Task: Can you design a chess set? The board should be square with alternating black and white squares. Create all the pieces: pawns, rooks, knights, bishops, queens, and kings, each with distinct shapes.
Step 2147:
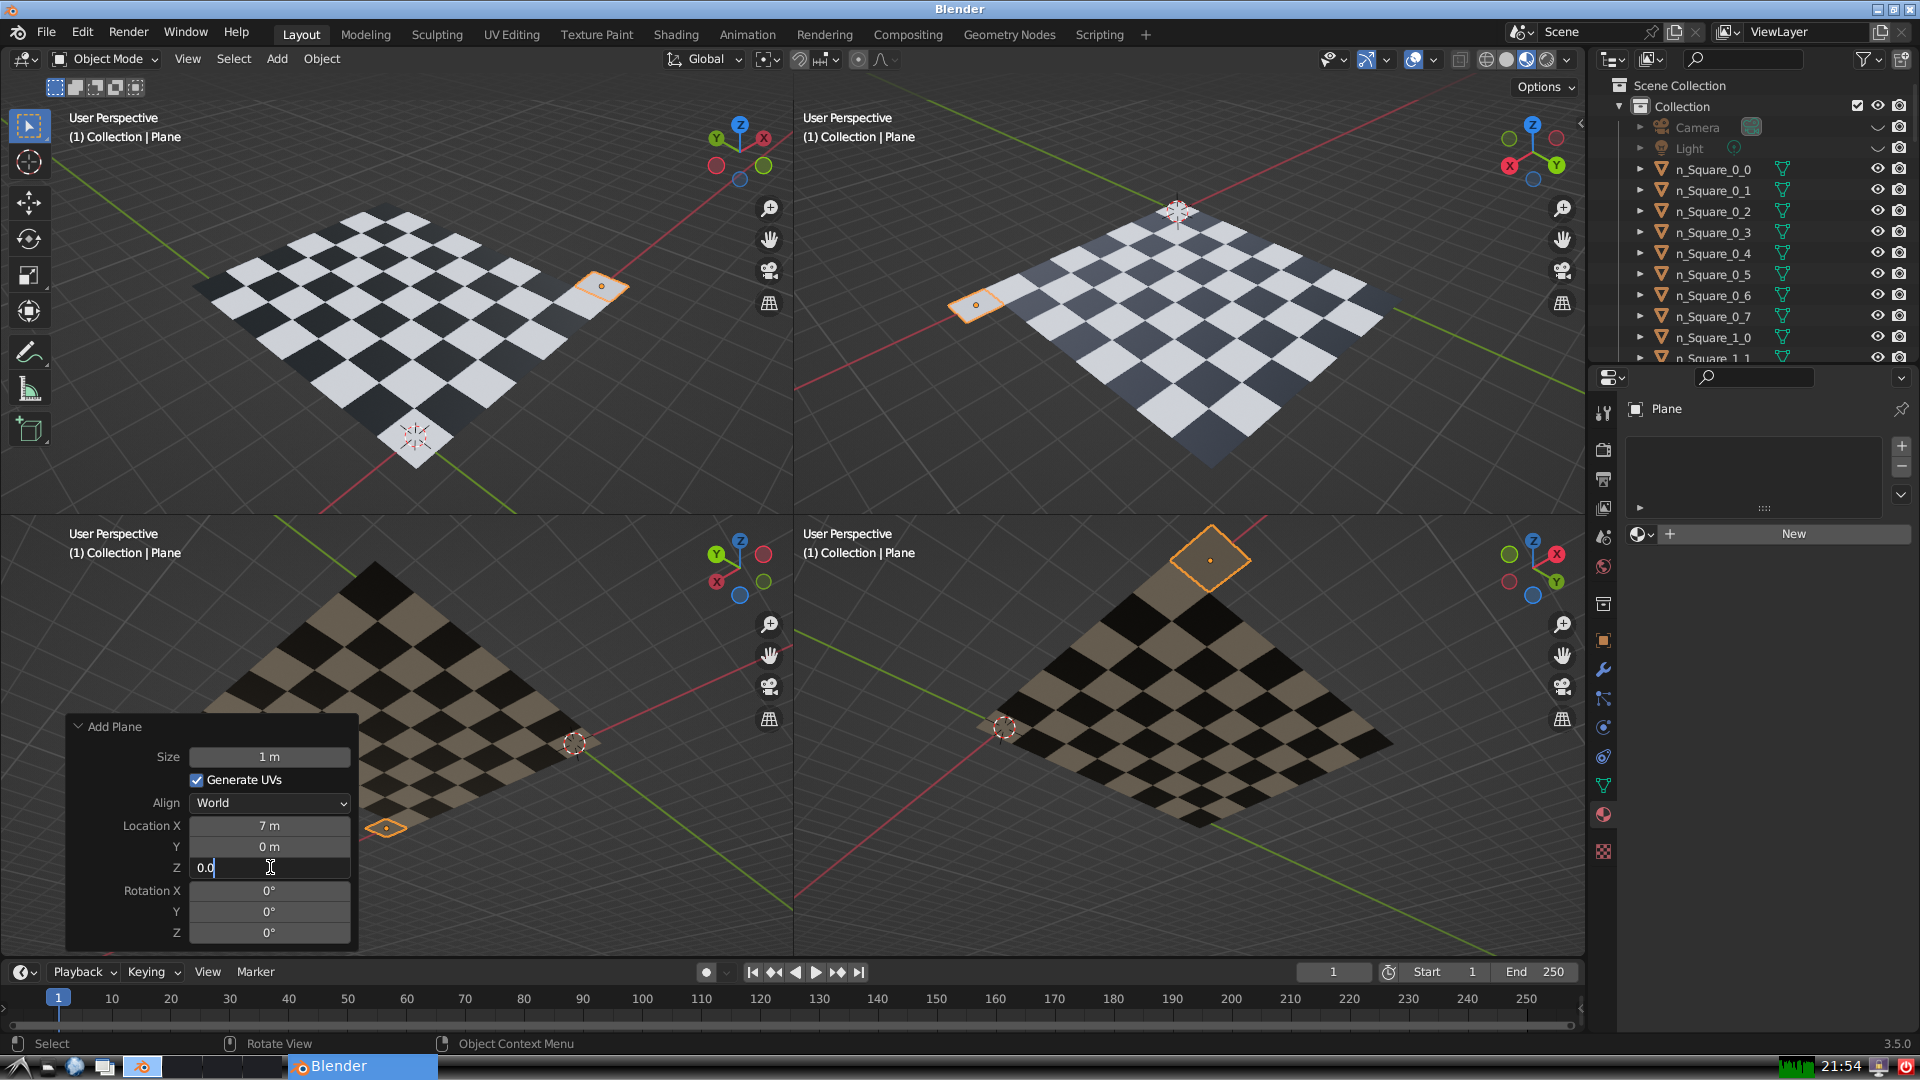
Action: {"key_press": ['Return']}